Question: I'm trying to build an overview of companies, and I have a problem choosing the way I need to create a layout.
What I want is a (non scrolling) list of items which you can click. Here is an example(of an app that has about what I want):

So it is the grey list I want.
I have data of all the companies, but some are null. So if I have a string "website" of that company, I want the block of website to appear, and if you click on it the intent to the website starts. And when there is no phone number, I don't want it to appear.
But I'm not clear how to achieve this: should I make a 'LinearLayout' or 'Table' with buttons, which you set to visible or not? This way probably doesn't work, because it leaves empty holes. Or should I create a 'ListView' that doesn't scroll? Than it would be fairly easy to create listItems and make them look like these, but it seems not so logic to create a non scrolling 'ListView'.
Or am I missing something really obvious?
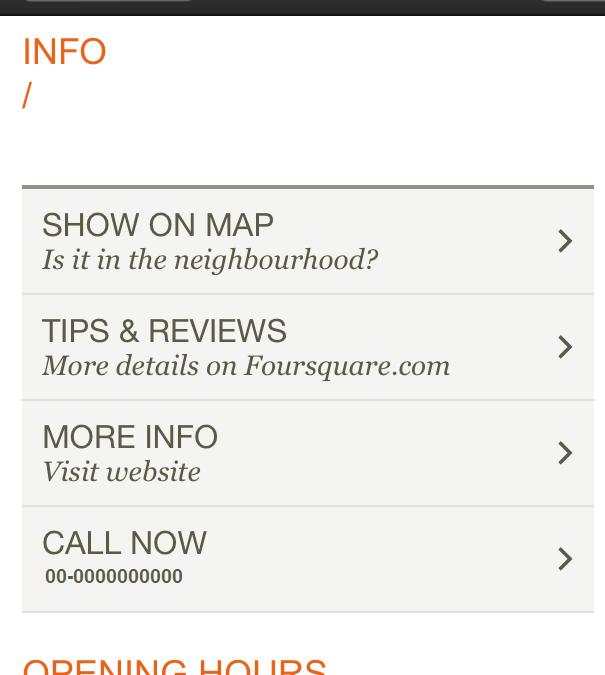
Answer: > should i make a linear layout or table with buttons, which you set to
visible or not? This way probably doesn't work, because it leaves
empty holes.
=> Instead of View.INVISIBLE, you can also set which hides a particular view from their position. (Invisible virtually hides the view).
## Update:
I am agree with the comment of :
> Custom ListView with Custom Adapter and setScroll false, Now in your
adapter's getView() hide the view according to condition Website name
or phone number available or not.. Simple :-)